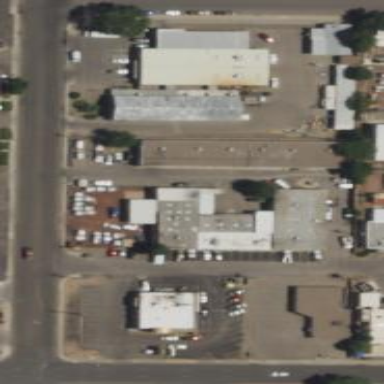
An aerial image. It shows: Commercial area.